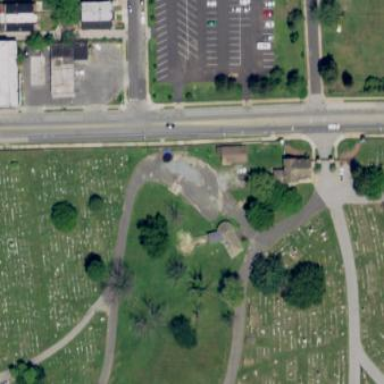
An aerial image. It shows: Sector within cemetery.